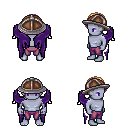
a pixel art fantasy rpg character, male body template, dark elf, purple skin, purple wings, magenta pants, light blonde parted hairstyle, chain helm, four views (front, back, left, right), 2x2 character sprite sheet, small pixel art, hard edges, no anti-aliasing